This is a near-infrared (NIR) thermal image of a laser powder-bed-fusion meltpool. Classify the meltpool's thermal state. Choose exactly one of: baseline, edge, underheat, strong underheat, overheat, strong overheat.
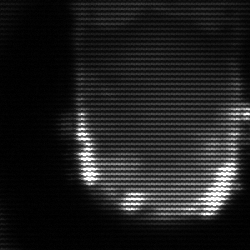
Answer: baseline